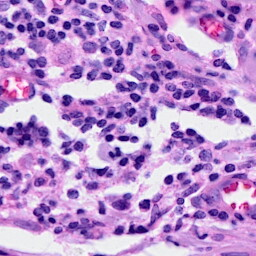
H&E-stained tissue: Breast